Field crop: maize
Growth stage: 1
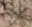
Species: salsola